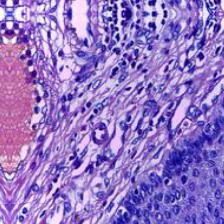
Diagnosis: Normal